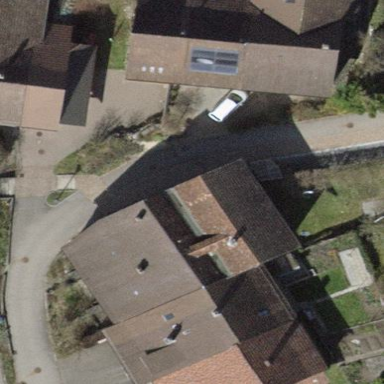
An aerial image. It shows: Building with gabled roof.